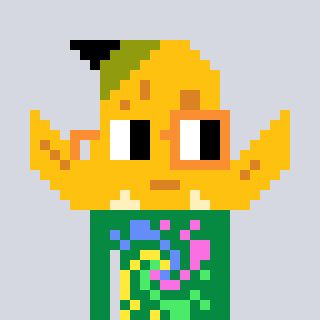
a pixel art character with square yellow and orange glasses, a banana-shaped head and a green-colored body on a cool background